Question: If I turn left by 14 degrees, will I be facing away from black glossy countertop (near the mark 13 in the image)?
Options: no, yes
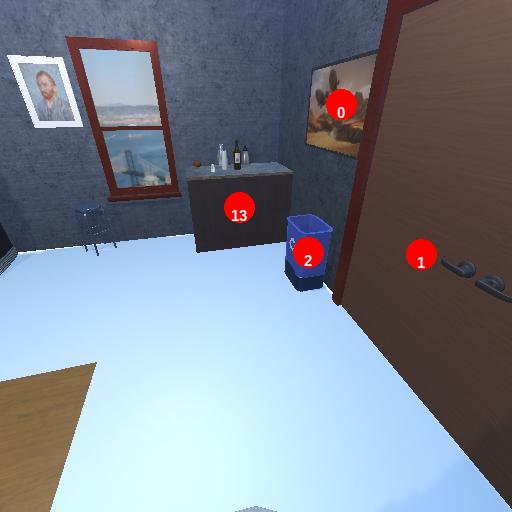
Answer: no